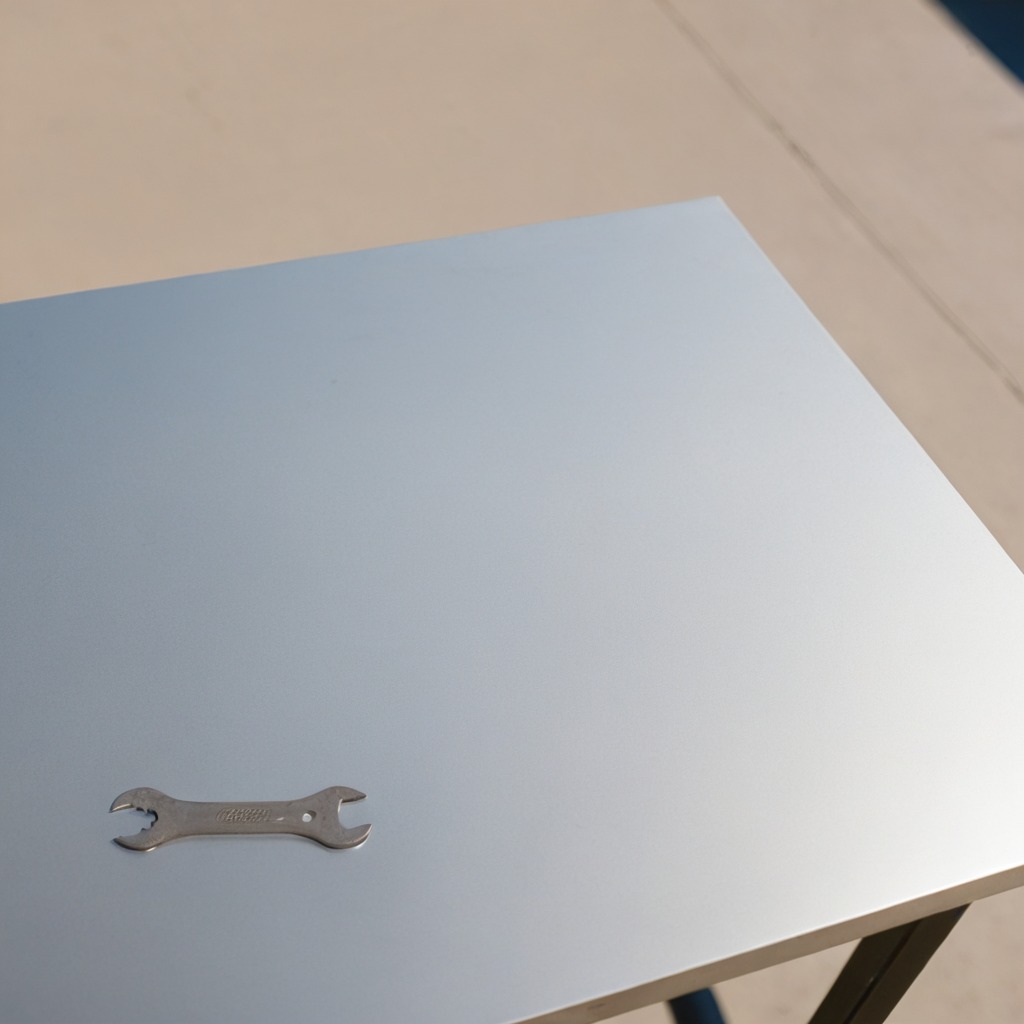
An wrench is lying on the table.